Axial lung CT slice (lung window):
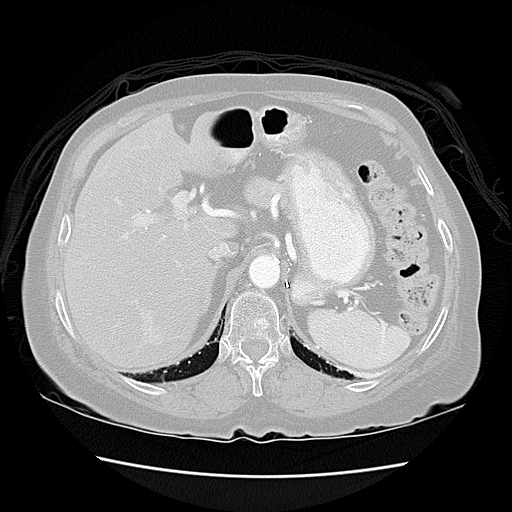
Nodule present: no